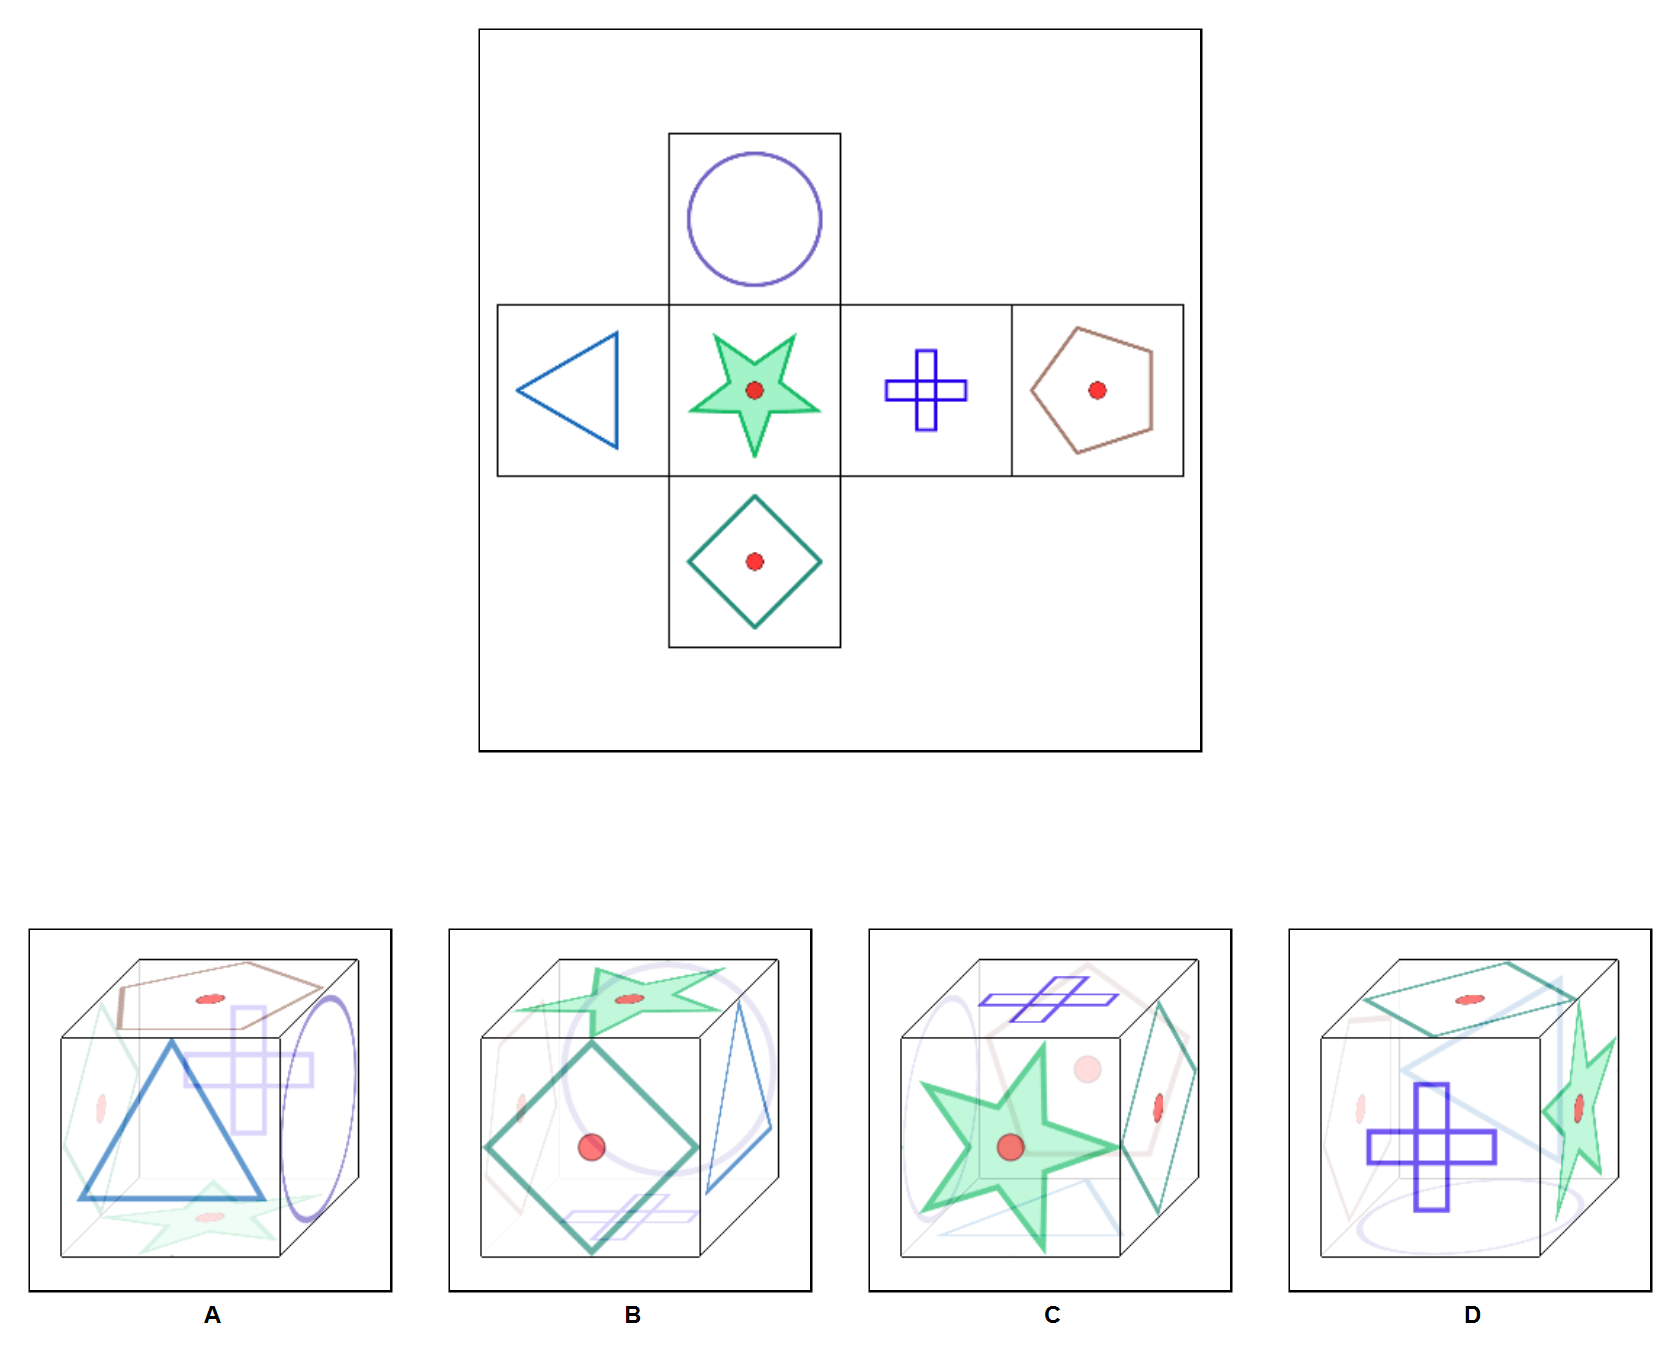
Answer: B